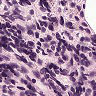
Metastatic tissue present: no